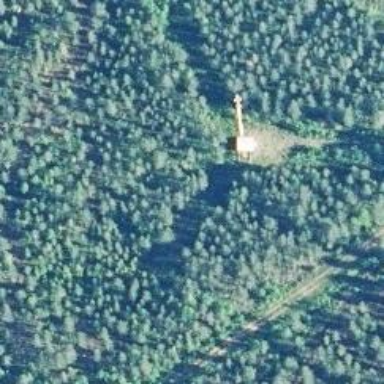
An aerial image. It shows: Communication mast tower.